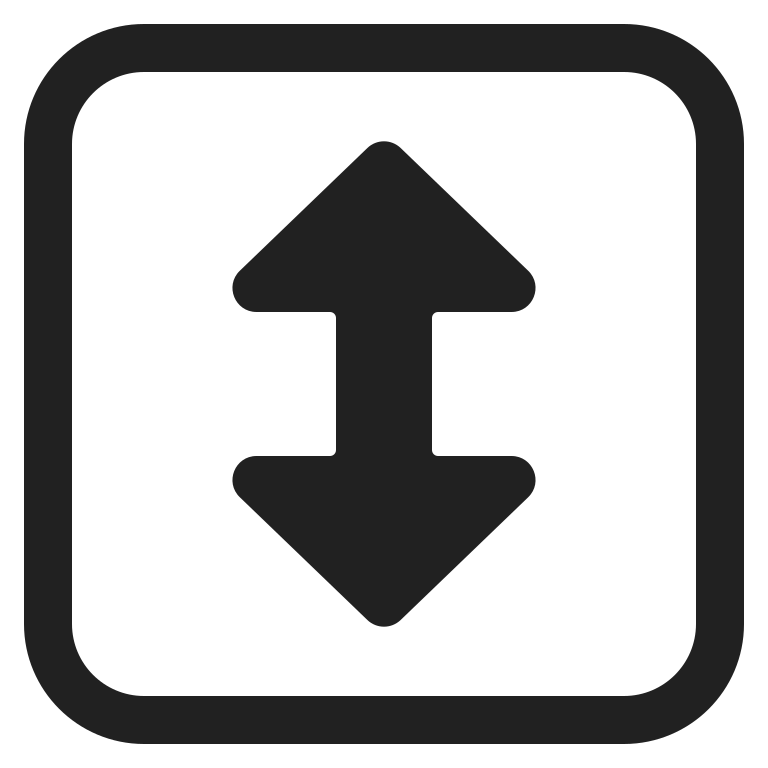
up down arrow high contrast